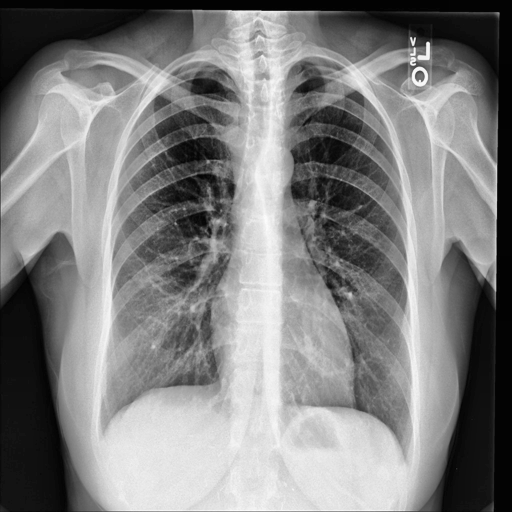
Finding: NORMAL